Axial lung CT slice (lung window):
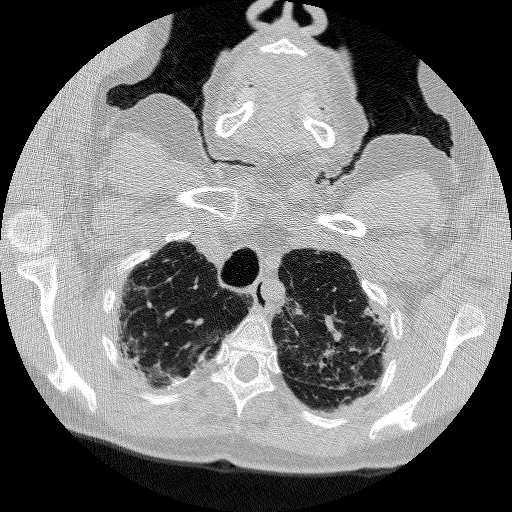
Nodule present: no